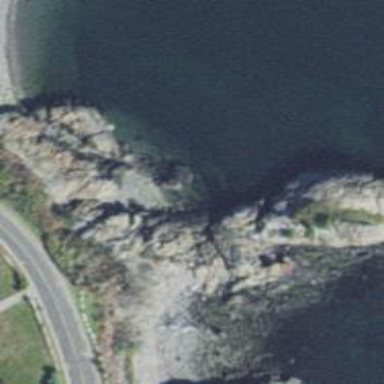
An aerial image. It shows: Natural cliff.